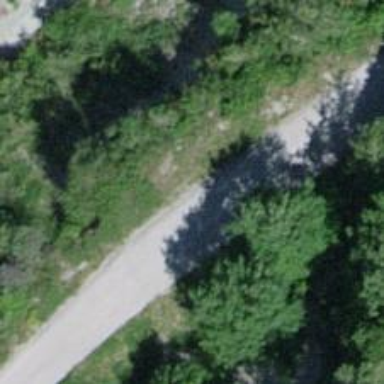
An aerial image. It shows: Well-maintained track road with grade 1 tracktype.